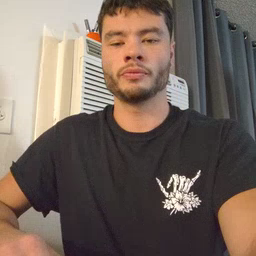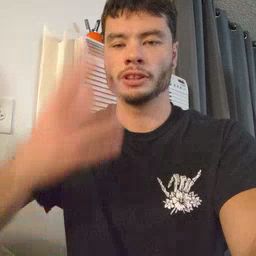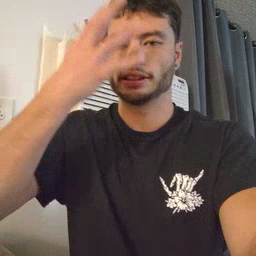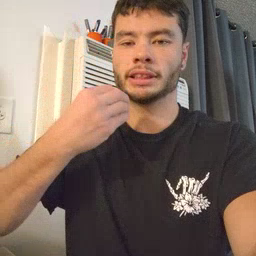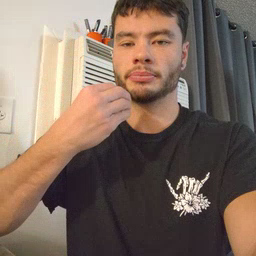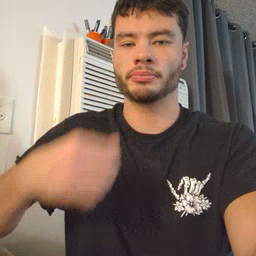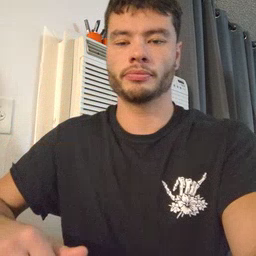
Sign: sleep